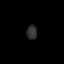
Tissue: lung
Cell type: Endothelial cells
Senescence score: 0.5668
Nuclear area (px): 145
Mean DAPI intensity: 48.552